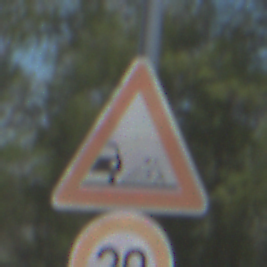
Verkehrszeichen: SplittSchotter
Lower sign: Geschwindigkeit20
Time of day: Midday
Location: Outdoor (Nature)
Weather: Clear
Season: NotSpecified
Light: Natural